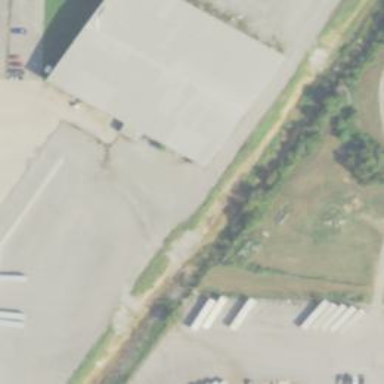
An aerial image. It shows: Covered railway tunnel for spur service.